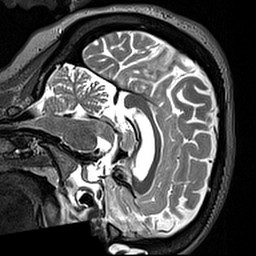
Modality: T2w
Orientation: sagittal
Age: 34
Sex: female
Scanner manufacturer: siemens
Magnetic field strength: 3 T
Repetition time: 3.2 s
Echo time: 0.567 s